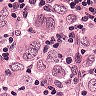
Metastatic tissue present: yes